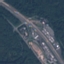
Label: Highway